Question: I'm testing my site with Google PageSpeed and YSlow and the bundles that i've created with MVC4 bundles aren't getting
Gzipped (Compressing resources with gzip or deflate can reduce the number of bytes sent over the network) and there is no
Vary: Accept-Encoding header (Instructs proxy servers to cache two versions of the resource: one compressed, and one uncompressed. This helps avoid issues with public proxies that do not detect the presence of a Content-Encoding header properly.)
And also how can i add encoding header for the whole scripts folder on the ISS.
I know there is HTTP Response Headers, then Add Custom HTTP Response Header,

but will this work on the whole scripts folders and subfolders and what to put in the Name and Value fields.
How can this be solved.
Regards.
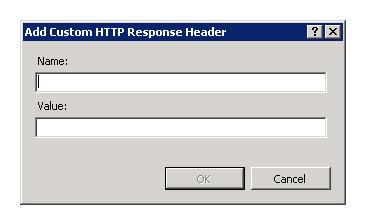
Answer: To properly get the JavaScript files on IIS compressed and served with GZip encoding put the following in your .
'''
<staticContent>
<remove fileExtension=".js" />
<mimeMap fileExtension=".js" mimeType="text/javascript" />
<clientCache cacheControlMode="UseMaxAge" cacheControlMaxAge="365.00:00:00" />
</staticContent>
<urlCompression doDynamicCompression="true" dynamicCompressionBeforeCache="true" />
<httpCompression noCompressionForHttp10="false" noCompressionForProxies="false" dynamicCompressionDisableCpuUsage="93" dynamicCompressionEnableCpuUsage="93" staticCompressionDisableCpuUsage="99" staticCompressionEnableCpuUsage="99">
<scheme name="gzip" dll="%Windir%\system32\inetsrv\gzip.dll" staticCompressionLevel="9" dynamicCompressionLevel="4" />
</httpCompression>
</system.webServer>
'''
And then on your ISS in

change the to

You will now see in DevTools that JS files are being served with in Content Encoding column.